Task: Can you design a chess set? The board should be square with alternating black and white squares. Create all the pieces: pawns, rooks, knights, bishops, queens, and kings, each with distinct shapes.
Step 982:
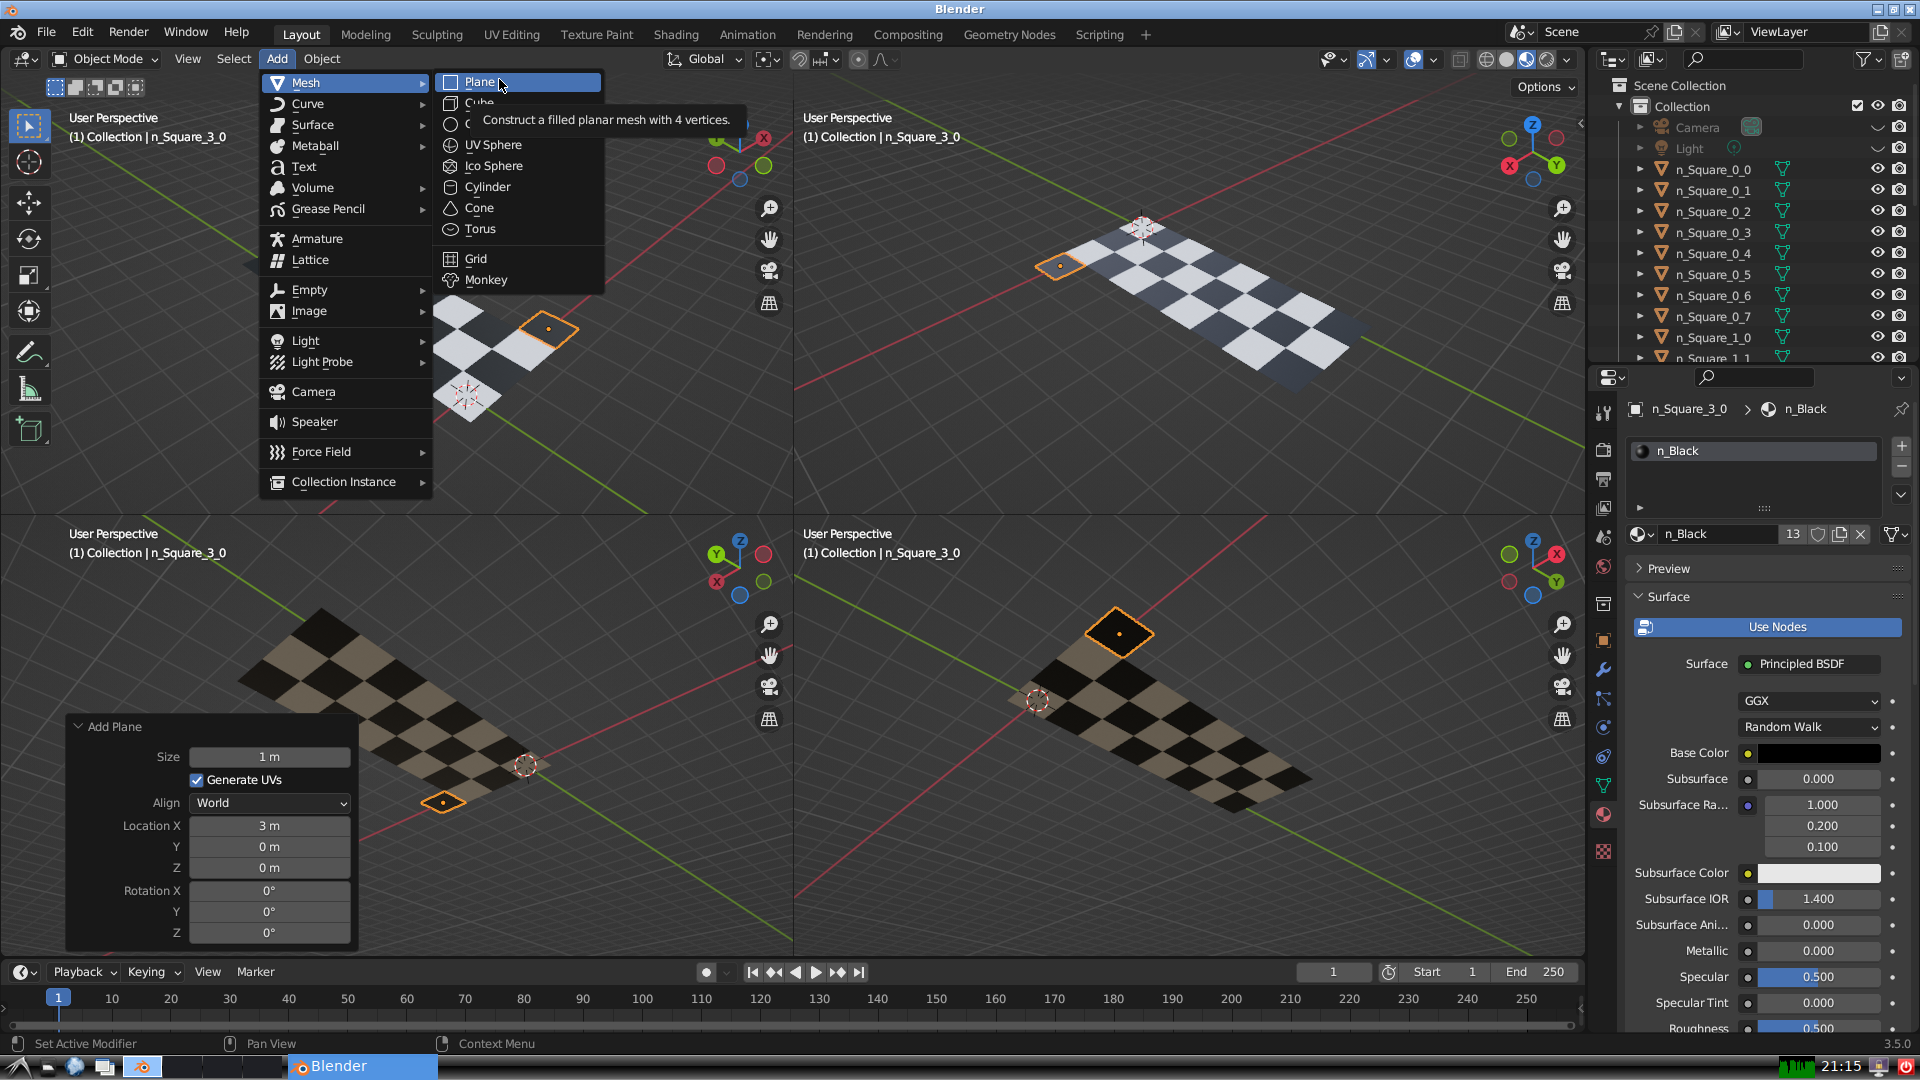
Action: click: no